Question: - - - - if more messages are there like 5 or more, then the view should be
collapsed like 'older messages'-

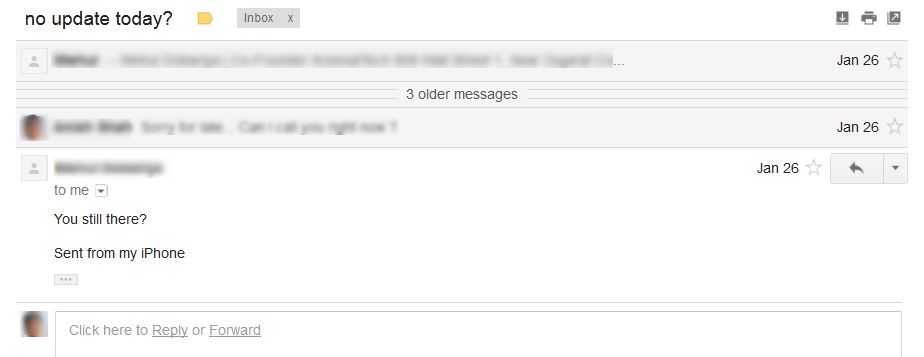
Answer: This is certainly possible through jQuery. However, there are a number of ways to implement this functionality, some more straightforward than others.
The first option is to simply load all of the messages when the page loads, and then hide everything except the last one. You can then use jQuery to show it when the use clicks. However, this is very inefficient, since it will slow down the initial load time. The <URL> is a good starting point to look at. Here's the jQuery code:
'''
(function($) {
var allPanels = $('.accordion > dd').hide();
$('.accordion > dt > a').click(function() {
allPanels.slideUp();
$(this).parent().next().slideDown();
return false;
});
})(jQuery);
'''
The better option would be to load the basic data for previous messages (date, sender and subject), and then use AJAX to fetch the whole content when the user clicks on a message. This is a much better approach, as you're only requesting the data when it's needed. You can read more about using AJAX within jQuery in their <URL>.
This should give you a starting point to work from. You should be advised though, that SO isn't a drive-thru code generator. It is for asking specific questions relating to programming problems. With the information above, you should do some research, have a go at putting it together, and if / when you run into problems, ask over here. Be sure to include your code and a very good description of the problem and desired outcome.